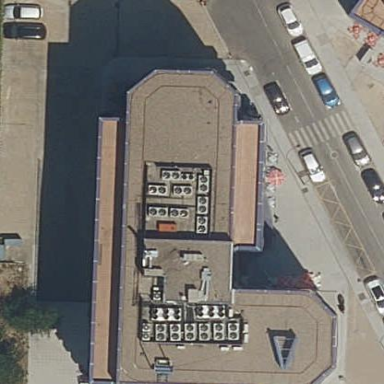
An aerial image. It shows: Part of building is shown in the image.